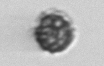
Label: coccolithophorid